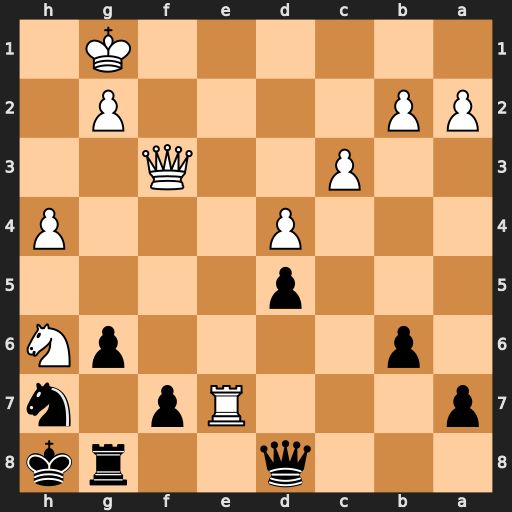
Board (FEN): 3q2rk/p3Rp1n/1p4pN/3p4/3P3P/2P2Q2/PP4P1/6K1
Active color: b
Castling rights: -
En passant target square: -
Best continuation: Qxe7 Nxf7+ Kg7